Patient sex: M
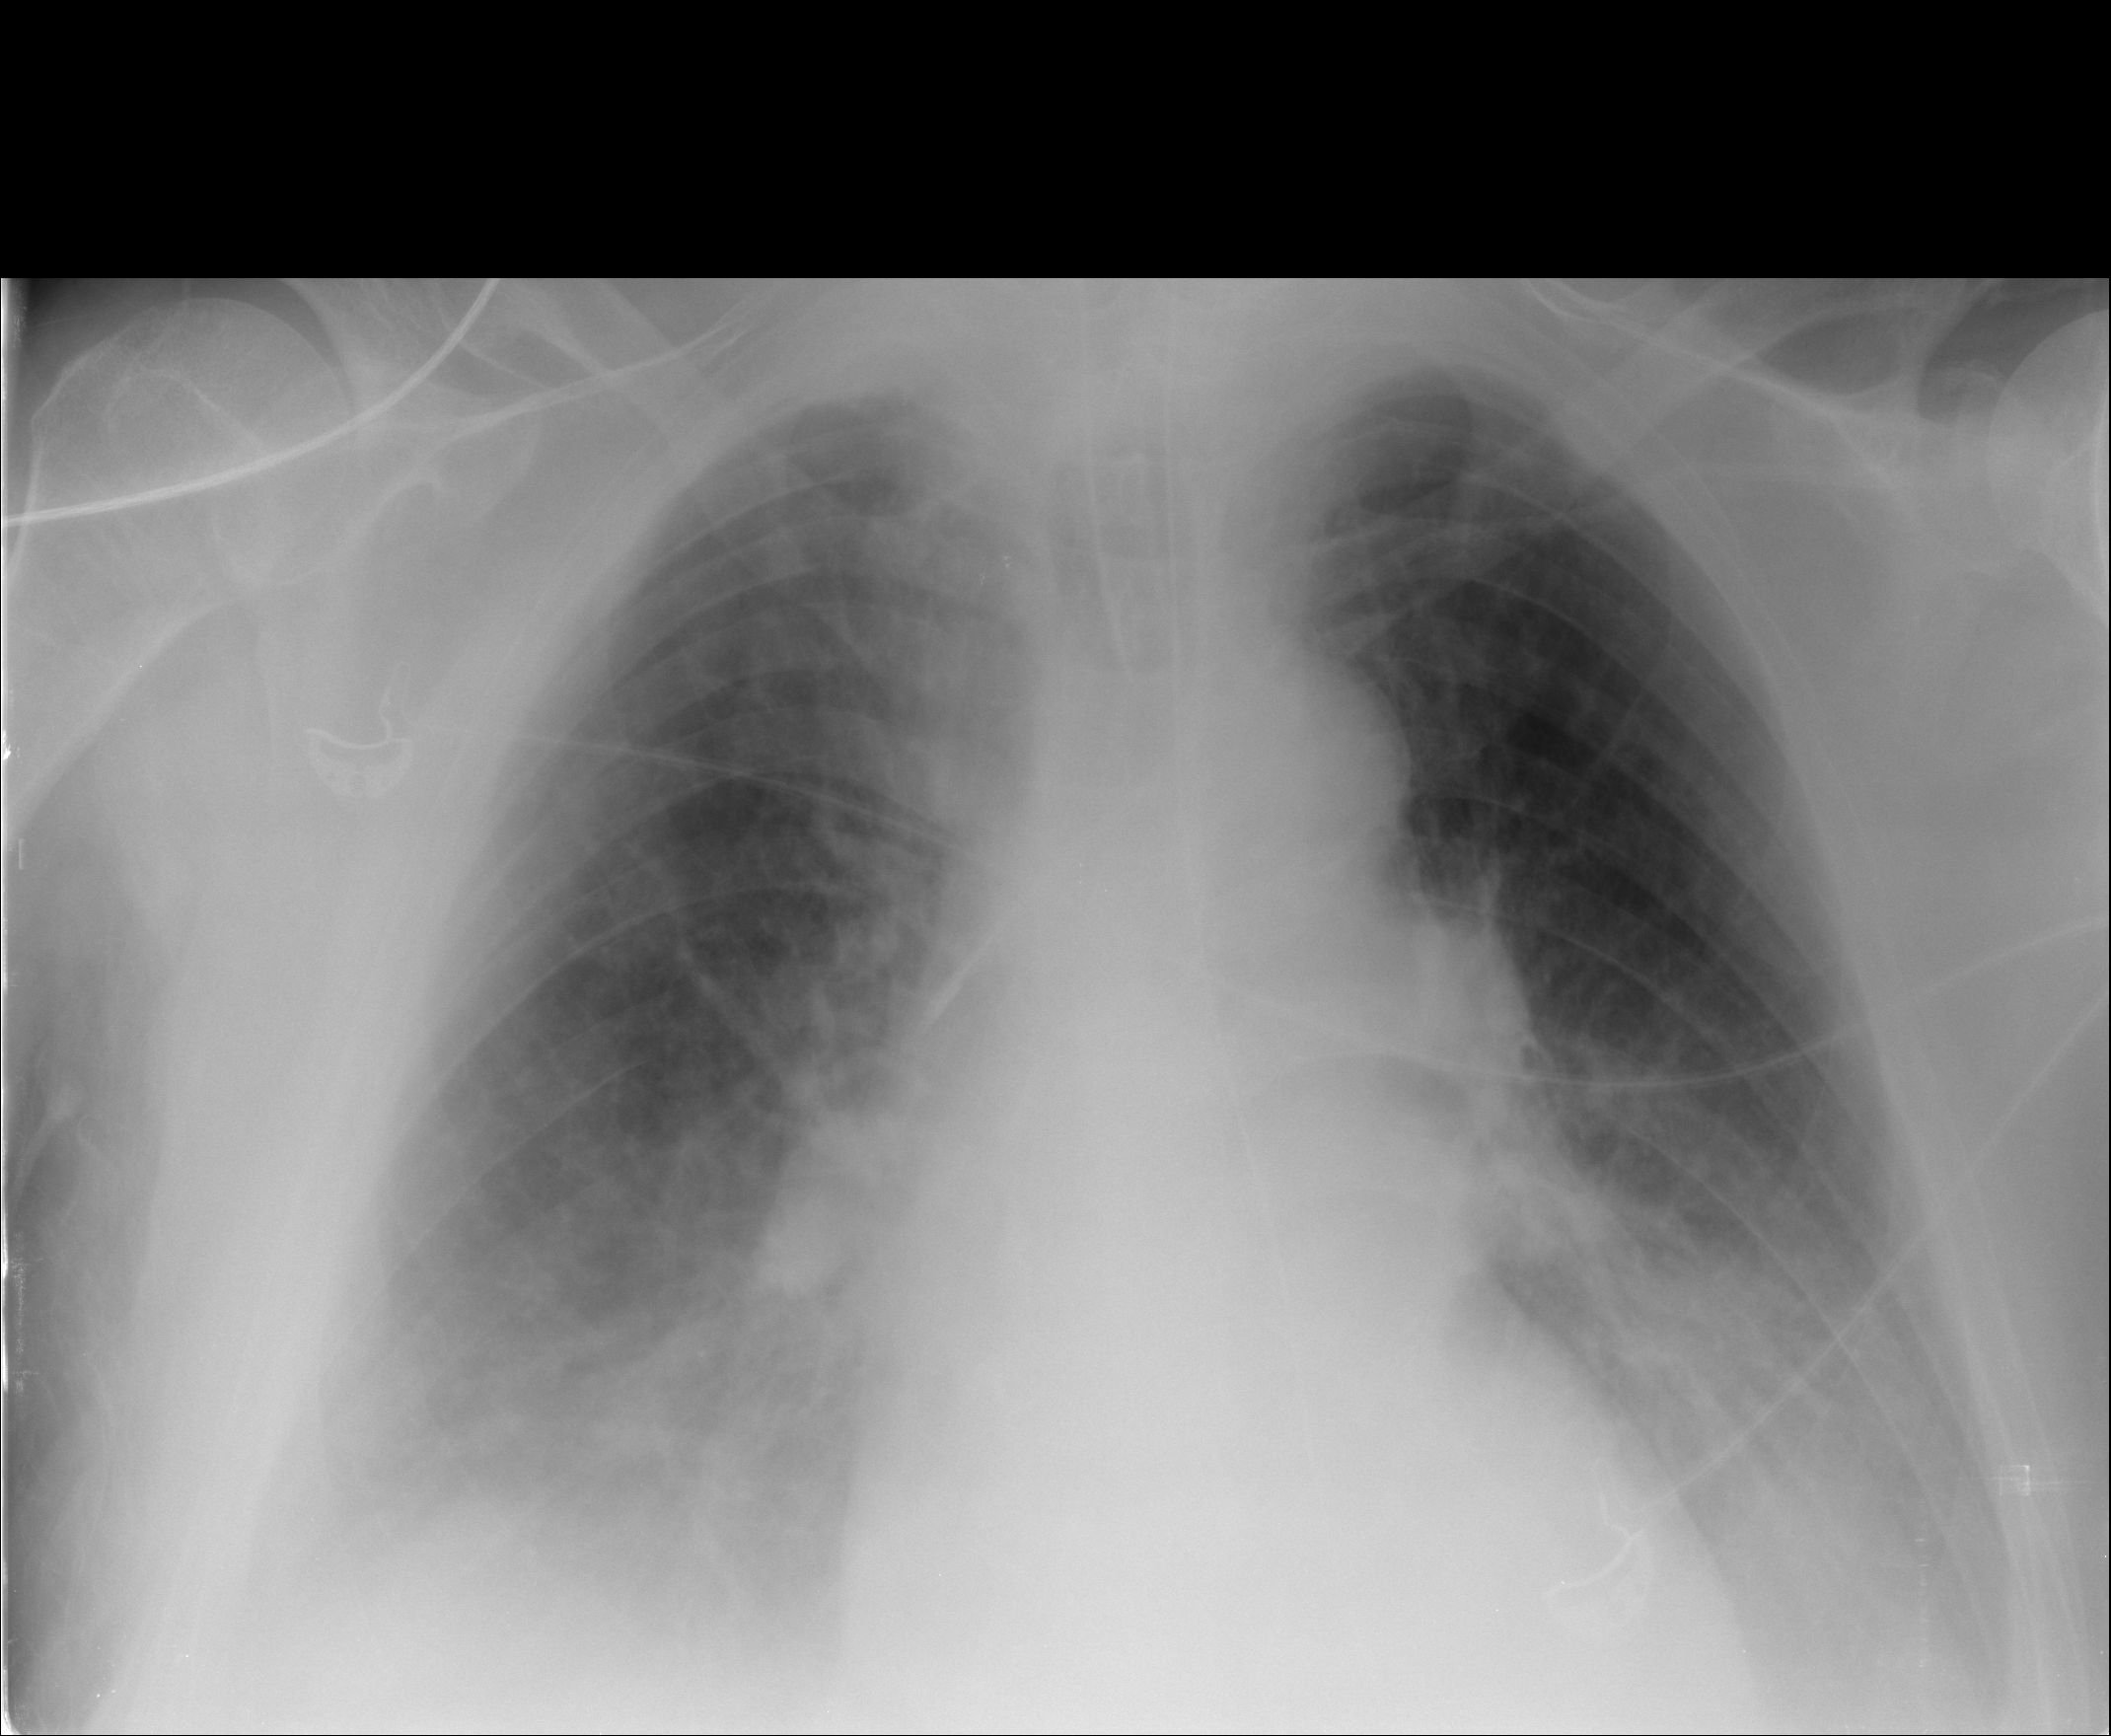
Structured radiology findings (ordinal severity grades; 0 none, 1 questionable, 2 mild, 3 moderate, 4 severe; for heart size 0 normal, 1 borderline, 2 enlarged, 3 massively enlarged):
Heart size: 0
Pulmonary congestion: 2
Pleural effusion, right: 2
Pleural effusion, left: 2
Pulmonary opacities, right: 0
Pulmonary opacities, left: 0
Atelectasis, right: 2
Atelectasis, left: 2